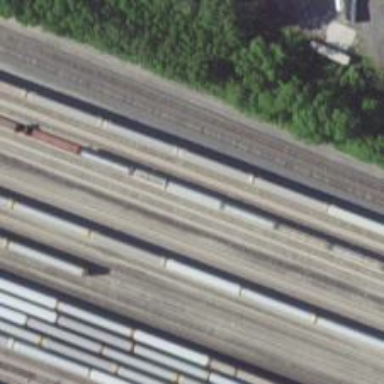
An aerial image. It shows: Railway yard.